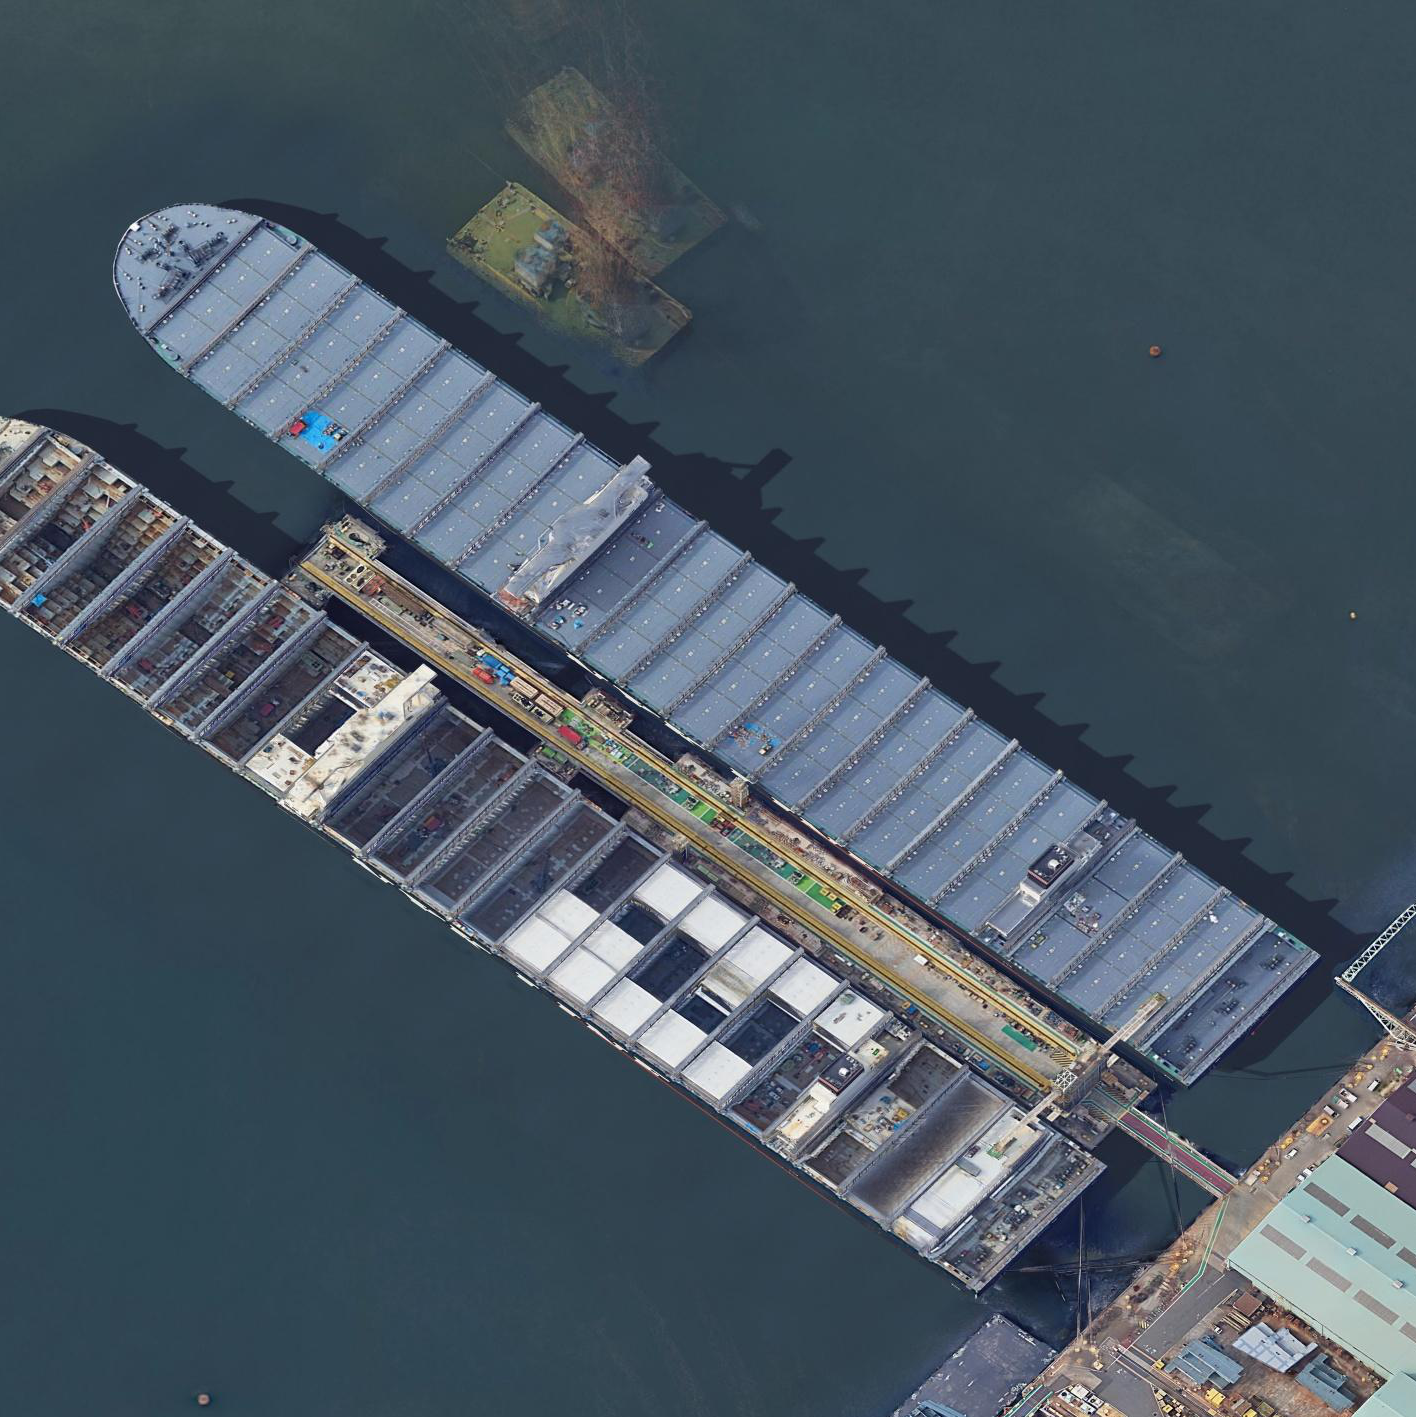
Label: civil